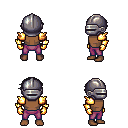
a pixel art fantasy rpg character, male body template, human, dark skin, gold arm armor, magenta pants, raven short bangs hairstyle, metal helm, gold gloves, four views (front, back, left, right), 2x2 character sprite sheet, small pixel art, hard edges, no anti-aliasing